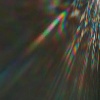
Label: sunburn